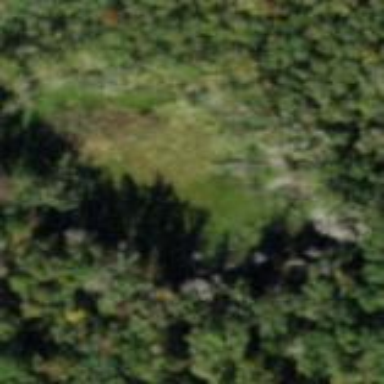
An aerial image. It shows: Marshy wetland area.